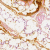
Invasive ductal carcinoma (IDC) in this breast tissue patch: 0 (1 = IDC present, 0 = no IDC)